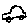
Label: car